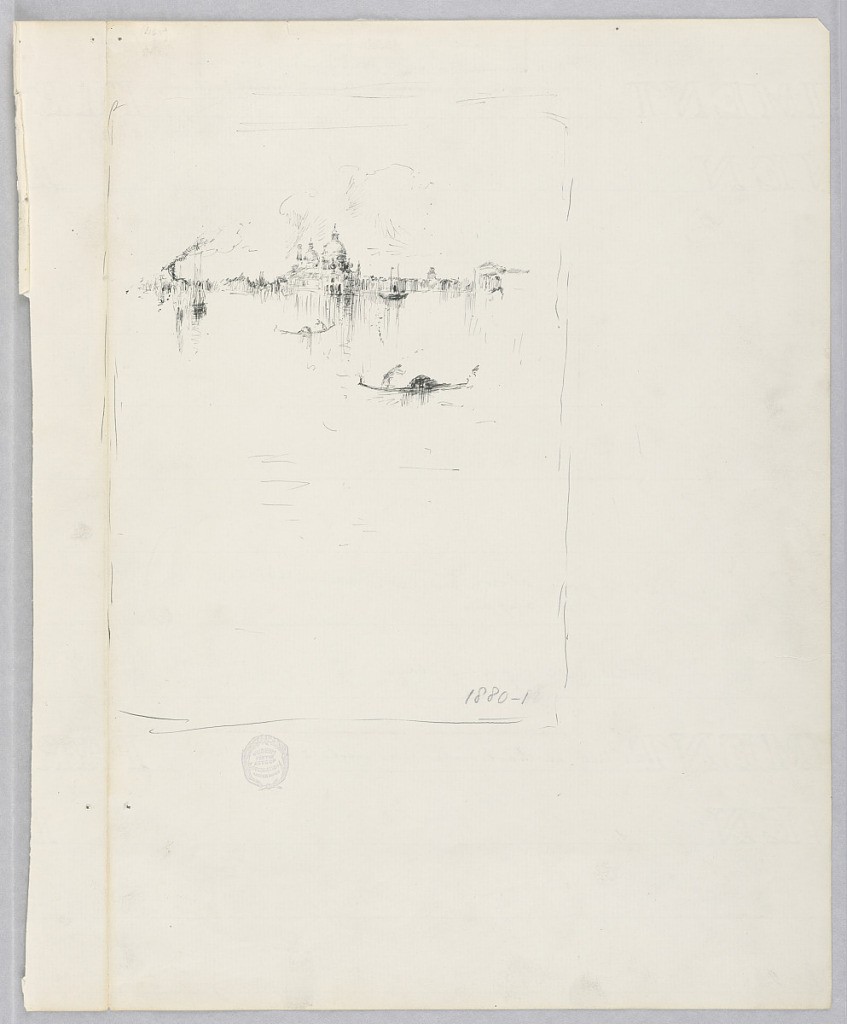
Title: View of Venice, Italy
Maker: Robert Frederick Blum, American, 1857–1903
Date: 1880
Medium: Pen and ink on paper
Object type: Drawing
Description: Sketch of shoreline, including basilica Santa Maria della Salute, from across the Grand canal in Venice.